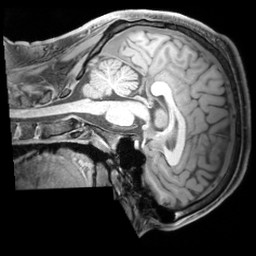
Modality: T1w
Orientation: sagittal
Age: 24
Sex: male
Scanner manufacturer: siemens
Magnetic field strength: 3 T
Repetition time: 1.97 s
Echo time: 0.00206 s